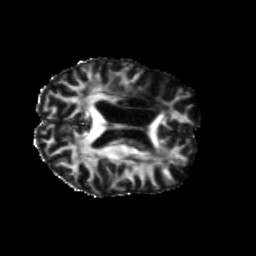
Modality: FA
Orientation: axial
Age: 57
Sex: female
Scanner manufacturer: siemens
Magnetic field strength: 3 T
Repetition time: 5.25 s
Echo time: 0.08 s